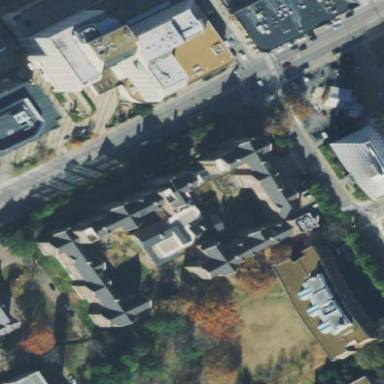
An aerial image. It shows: Residential building belonging to university.